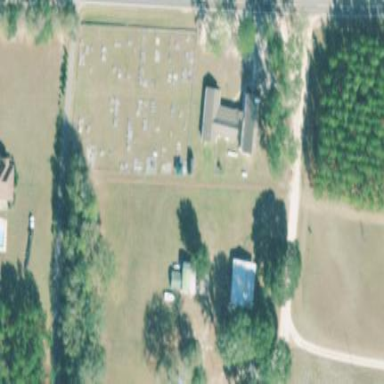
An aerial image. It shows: Cemetery.